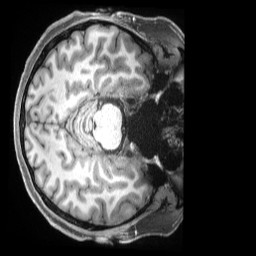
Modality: T1w
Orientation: axial
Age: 37
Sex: male
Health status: ill
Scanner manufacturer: siemens
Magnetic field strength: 3 T
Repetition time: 2.5 s
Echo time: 0.00181 s